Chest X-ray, AP view. Patient: 35 years old, sex F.
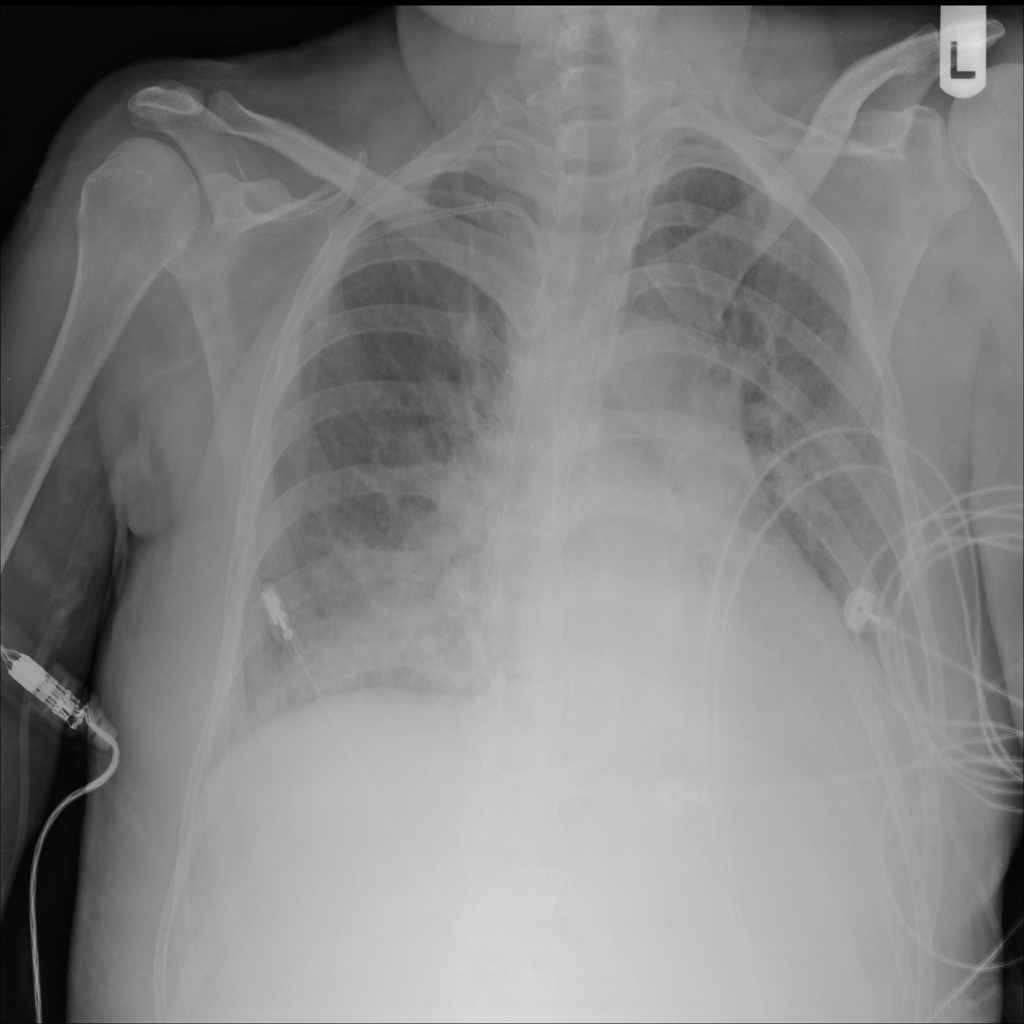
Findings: Effusion, Infiltration